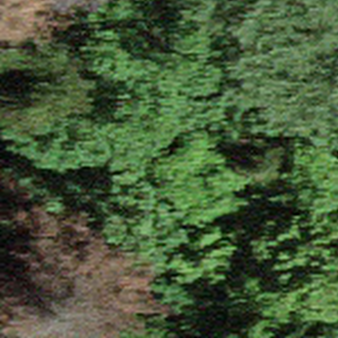
Label: other